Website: home-depot
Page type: customer-info-address
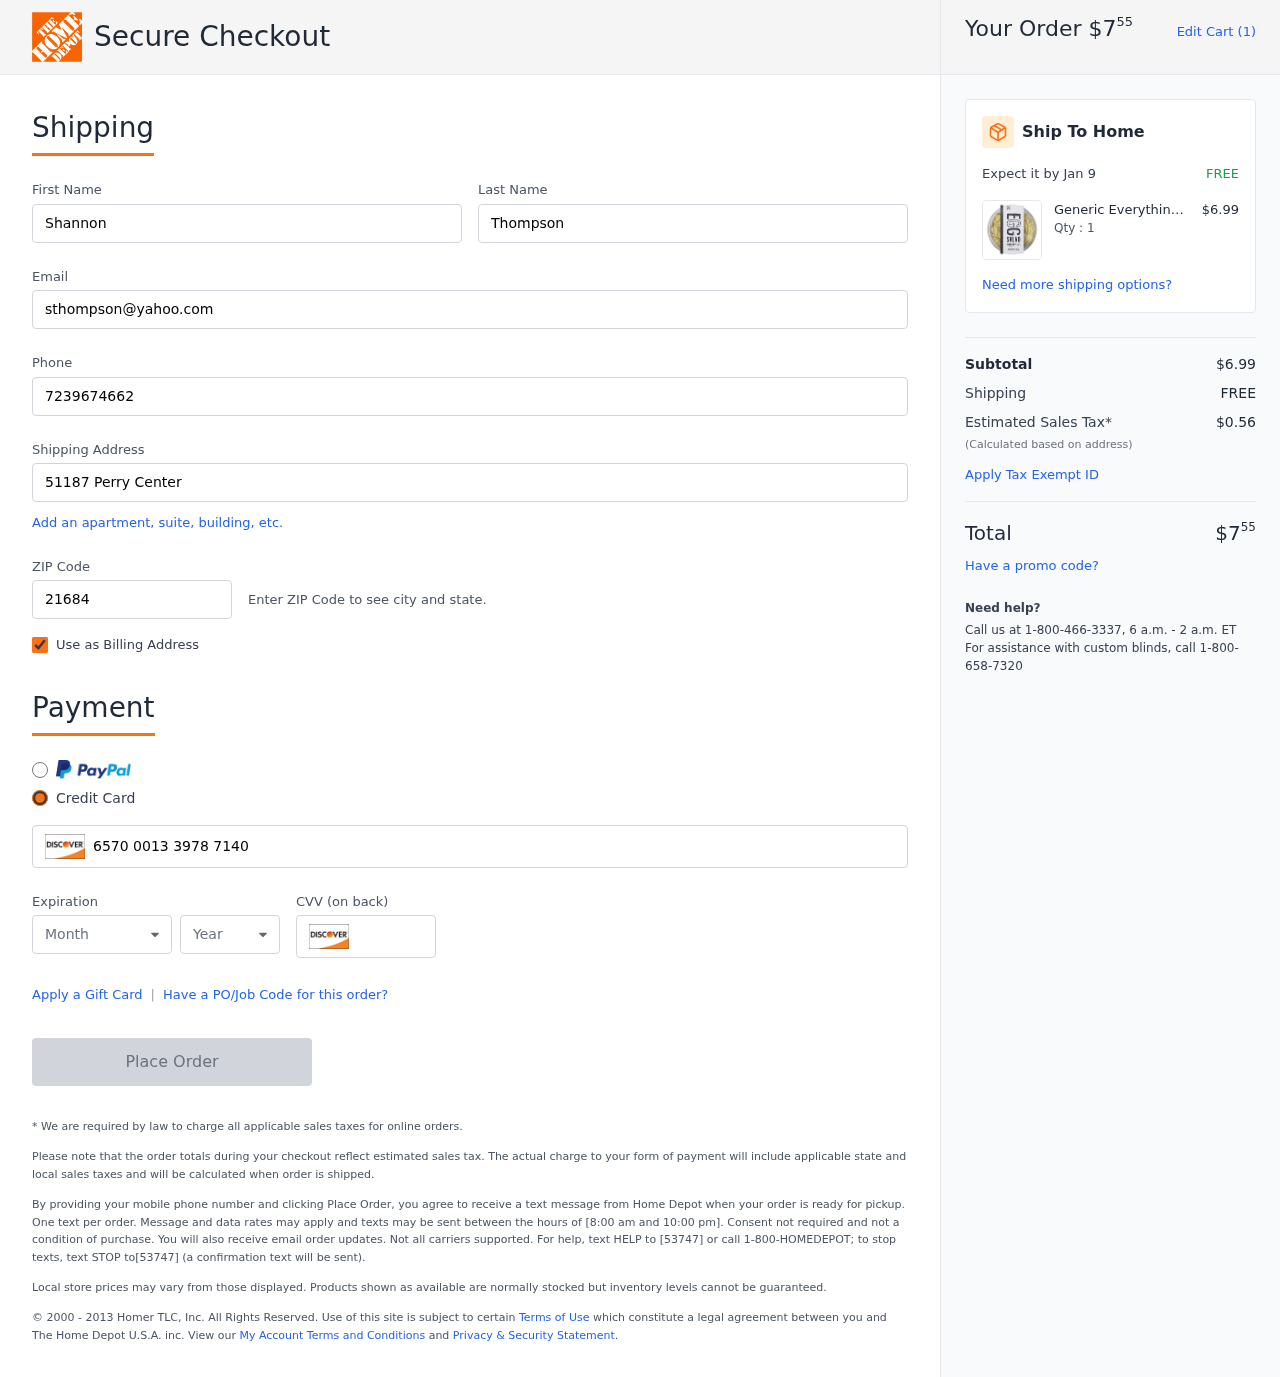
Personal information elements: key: PII_CARD_CVV
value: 641
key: PII_CARD_EXPIRY_MONTH
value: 07
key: PII_CARD_EXPIRY_YEAR
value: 28
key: PII_CARD_NUMBER
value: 6570 0013 3978 7140
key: PII_EMAIL
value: sthompson@yahoo.com
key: PII_FIRSTNAME
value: Shannon
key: PII_LASTNAME
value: Thompson
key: PII_PHONE
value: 7239674662
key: PII_POSTCODE
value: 21684
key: PII_STREET
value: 51187 Perry Center
Product elements: key: PRODUCT1_BRAND
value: Generic
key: PRODUCT1_NAME
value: Everything Spice Egg Salad, 6.67 oz
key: PRODUCT1_PRICE
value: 6.99
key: PRODUCT1_QUANTITY
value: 1
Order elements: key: ORDER_TOTAL
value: $755
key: ORDER_NUM_ITEMS
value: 1
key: ORDER_DELIVERY_DATE
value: Jan 9
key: ORDER_SUBTOTAL
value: $6.99
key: ORDER_SHIPPING_COST
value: FREE
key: ORDER_TAX
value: $0.56